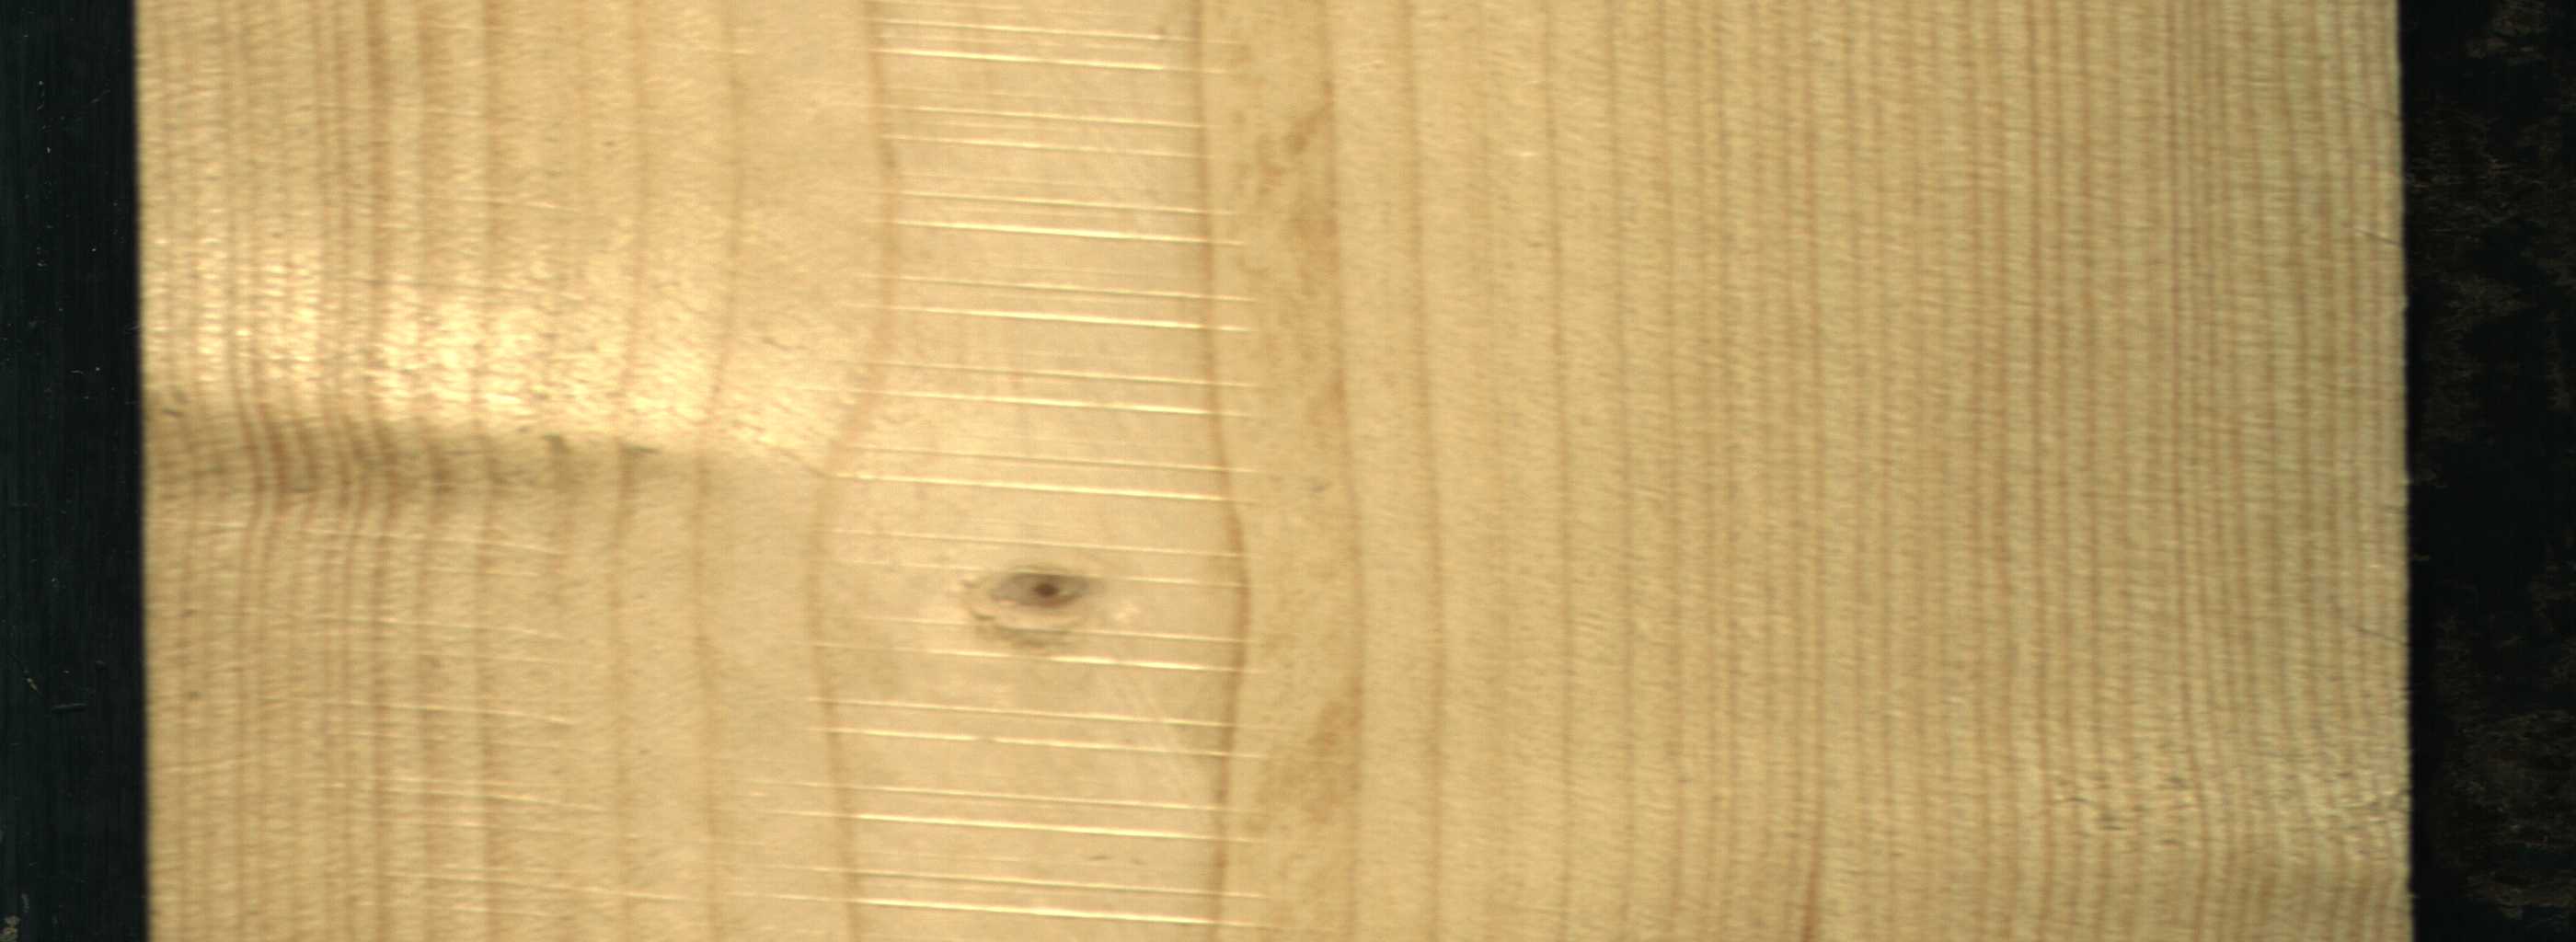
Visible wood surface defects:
Live_Knot